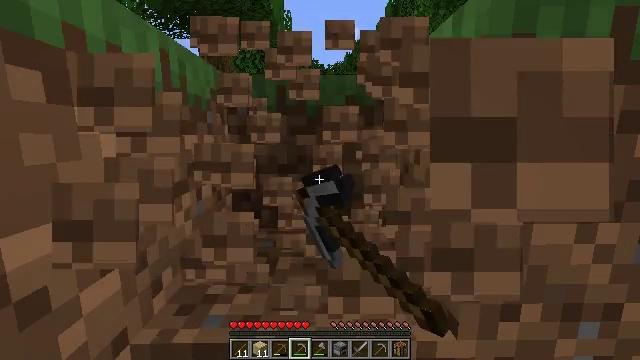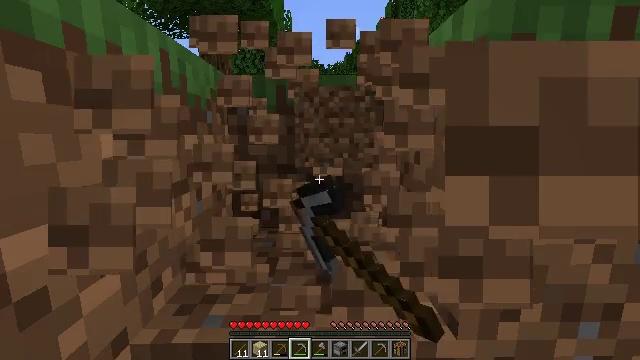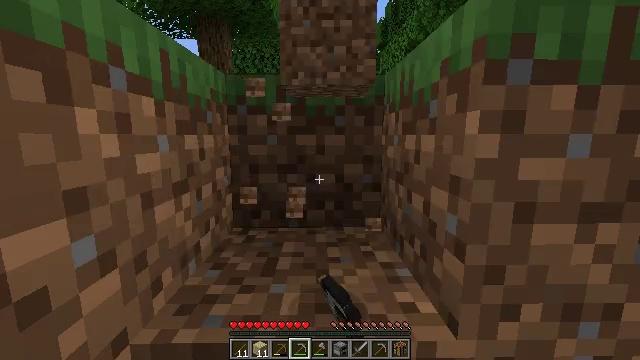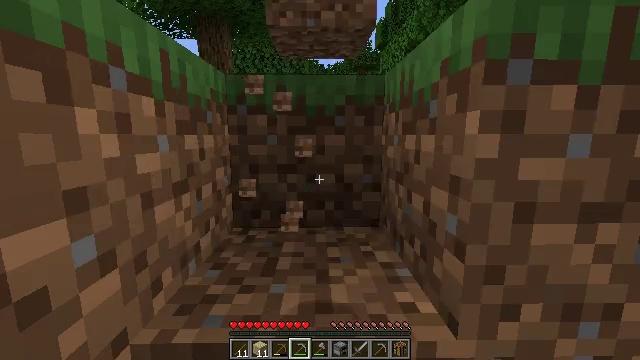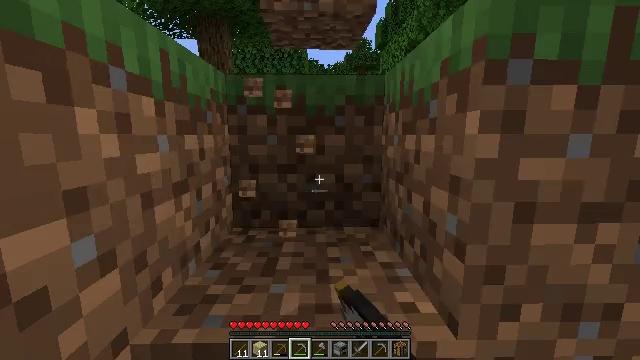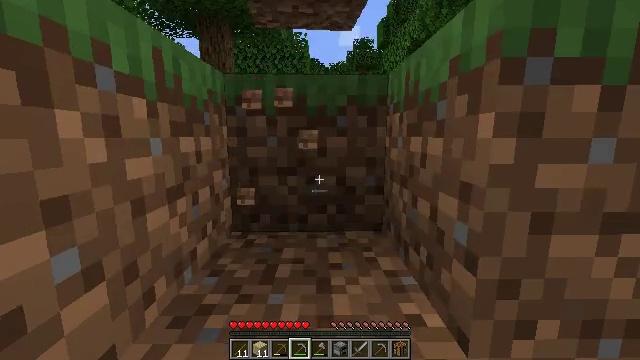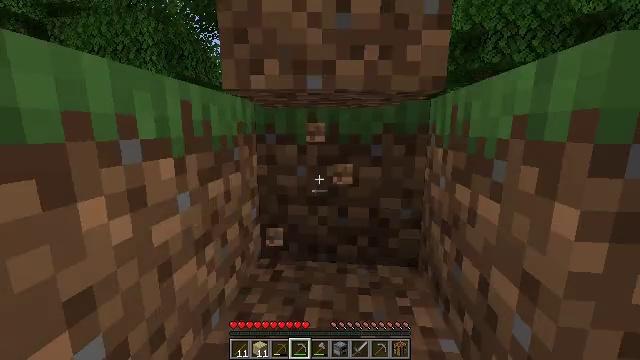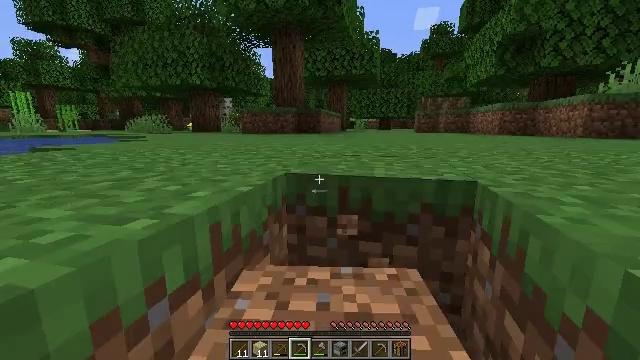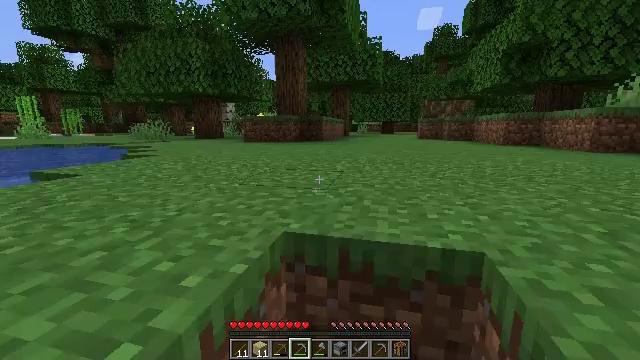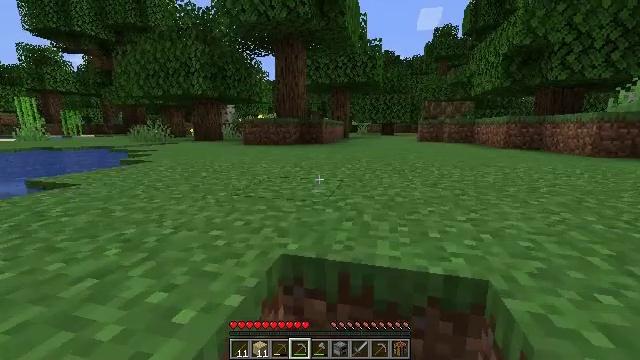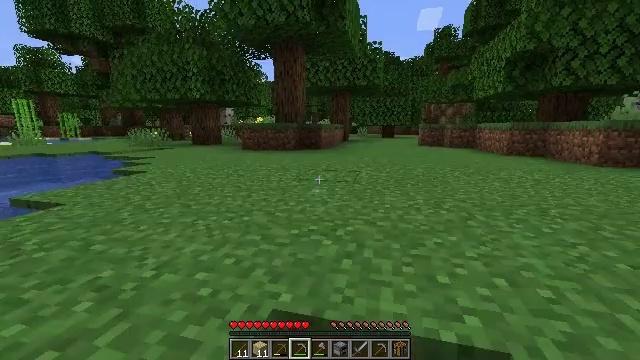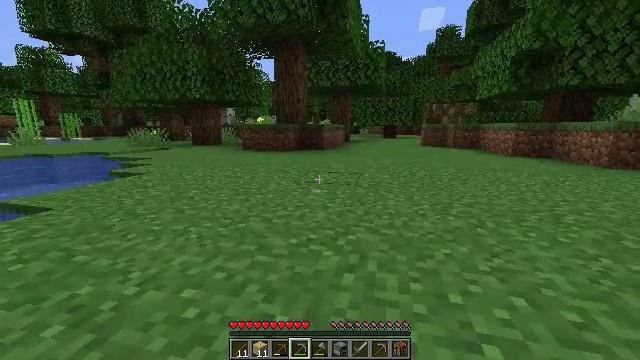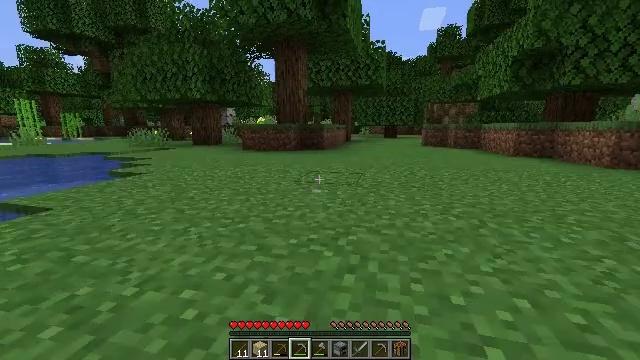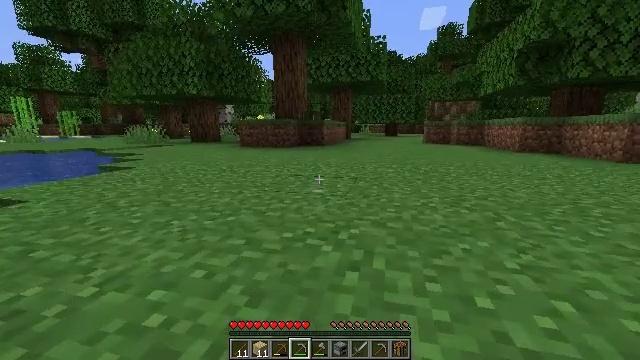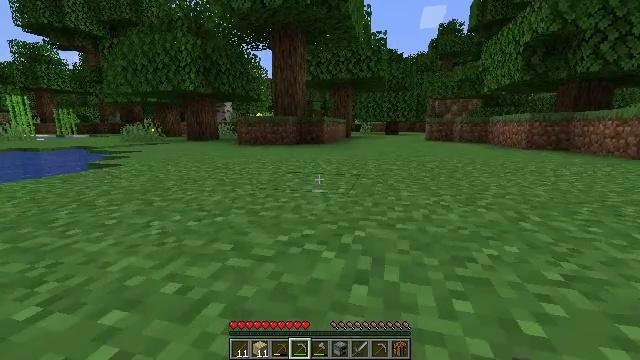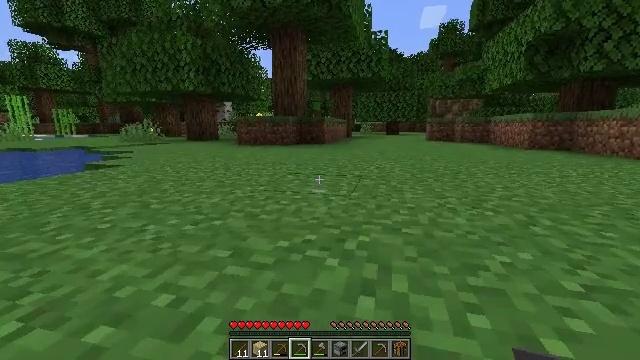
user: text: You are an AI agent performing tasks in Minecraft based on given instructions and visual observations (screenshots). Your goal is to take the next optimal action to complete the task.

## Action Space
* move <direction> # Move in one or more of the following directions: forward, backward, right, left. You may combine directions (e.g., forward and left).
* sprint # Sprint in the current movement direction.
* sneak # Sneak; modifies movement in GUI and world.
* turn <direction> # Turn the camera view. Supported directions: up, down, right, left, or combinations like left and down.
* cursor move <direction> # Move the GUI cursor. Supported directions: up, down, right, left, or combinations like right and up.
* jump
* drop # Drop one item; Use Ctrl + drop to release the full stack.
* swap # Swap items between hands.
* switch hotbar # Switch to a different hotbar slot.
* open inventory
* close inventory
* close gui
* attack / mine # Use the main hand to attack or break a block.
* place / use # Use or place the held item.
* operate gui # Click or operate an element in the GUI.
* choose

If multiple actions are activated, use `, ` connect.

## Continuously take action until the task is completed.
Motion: motion action
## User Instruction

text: Gather sugar cane for crafting.
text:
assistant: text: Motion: attack / mine
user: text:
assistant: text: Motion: attack / mine
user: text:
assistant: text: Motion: attack / mine
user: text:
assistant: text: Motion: no_op
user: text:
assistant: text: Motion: move forward
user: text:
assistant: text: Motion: move forward, turn left and down, jump
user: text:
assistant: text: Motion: move forward, turn left, jump
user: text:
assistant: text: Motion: move forward, jump
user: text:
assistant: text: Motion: move forward, jump
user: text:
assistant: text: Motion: move forward, jump
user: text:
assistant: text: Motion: move forward, jump
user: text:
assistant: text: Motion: move forward, jump
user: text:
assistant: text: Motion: move forward, jump
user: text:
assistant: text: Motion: move forward, jump
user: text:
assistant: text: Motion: move forward, jump
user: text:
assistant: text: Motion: move forward, jump
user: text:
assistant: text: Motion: move forward, jump
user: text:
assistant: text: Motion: move forward, turn left, jump
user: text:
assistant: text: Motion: move forward, turn left, jump
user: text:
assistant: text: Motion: move forward, turn left, jump
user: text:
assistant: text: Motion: move forward, turn left, jump
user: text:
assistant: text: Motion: move forward, turn left, jump
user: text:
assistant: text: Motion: move forward
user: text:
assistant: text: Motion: move forward, turn left
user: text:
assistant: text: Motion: move forward, turn left
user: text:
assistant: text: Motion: turn left
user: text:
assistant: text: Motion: turn left
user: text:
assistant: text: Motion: no_op
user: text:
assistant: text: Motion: no_op
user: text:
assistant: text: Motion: turn right